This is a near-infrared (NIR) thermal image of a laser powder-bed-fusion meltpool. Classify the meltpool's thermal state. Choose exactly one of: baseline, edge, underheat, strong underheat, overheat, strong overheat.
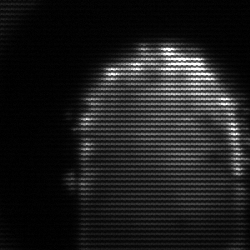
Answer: baseline